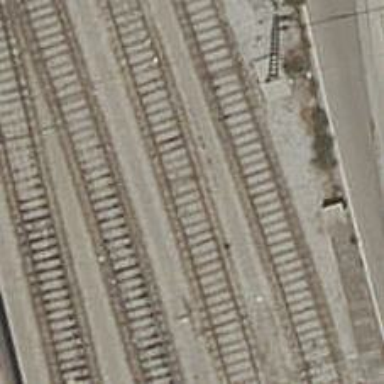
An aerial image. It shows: Rail yard with electrified contact lines for the trains.